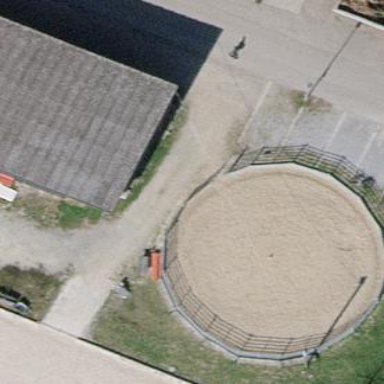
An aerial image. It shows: Paddock used for animal keeping.